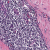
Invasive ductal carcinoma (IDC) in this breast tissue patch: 0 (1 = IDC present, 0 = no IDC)